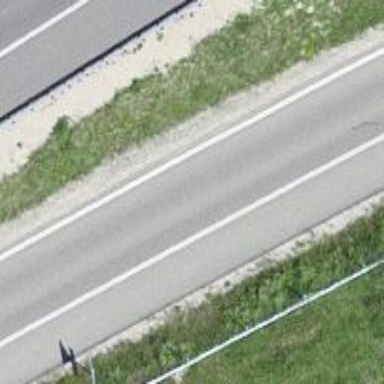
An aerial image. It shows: Asphalt trunk link road.